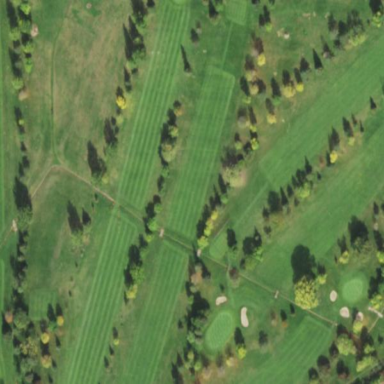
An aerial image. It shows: Golf course surrounded by greenery.